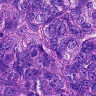
Metastatic tissue present: yes